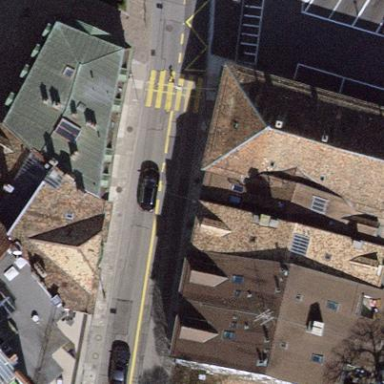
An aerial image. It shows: Building with gabled roof covered in roof tiles. The roof orientation is across the building.